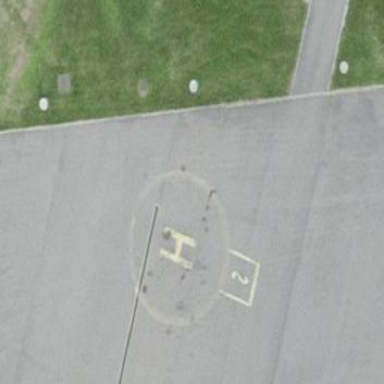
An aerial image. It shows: Image showing helipad at airport.